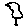
Label: bird